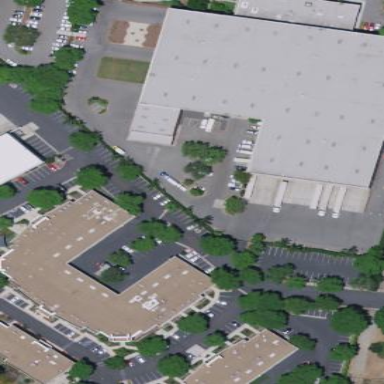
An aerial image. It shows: Commercial building.